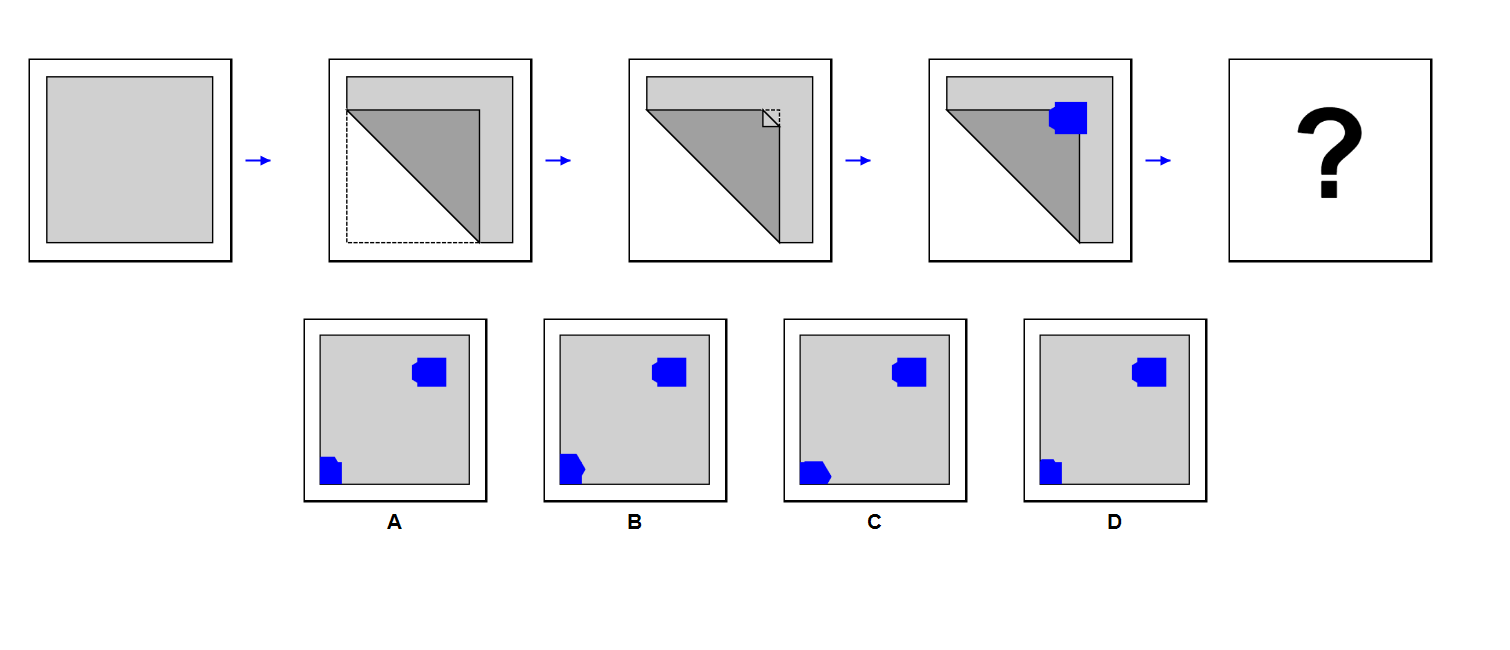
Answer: A